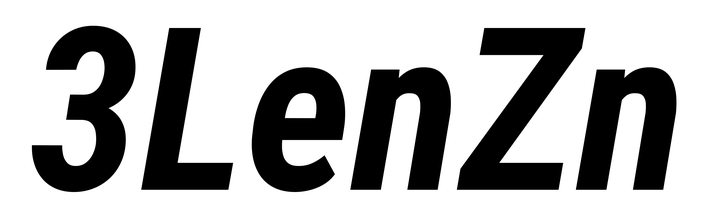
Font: Roboto-Italic_Condensed_Bold_Italic